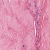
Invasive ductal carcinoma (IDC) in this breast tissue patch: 0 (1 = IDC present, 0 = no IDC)